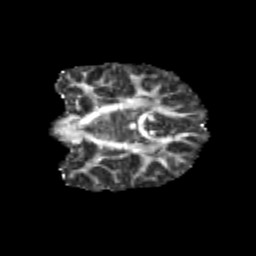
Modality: FA
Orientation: coronal
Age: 9
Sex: male
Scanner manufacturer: siemens
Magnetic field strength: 3 T
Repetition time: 3.8 s
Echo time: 0.07 s